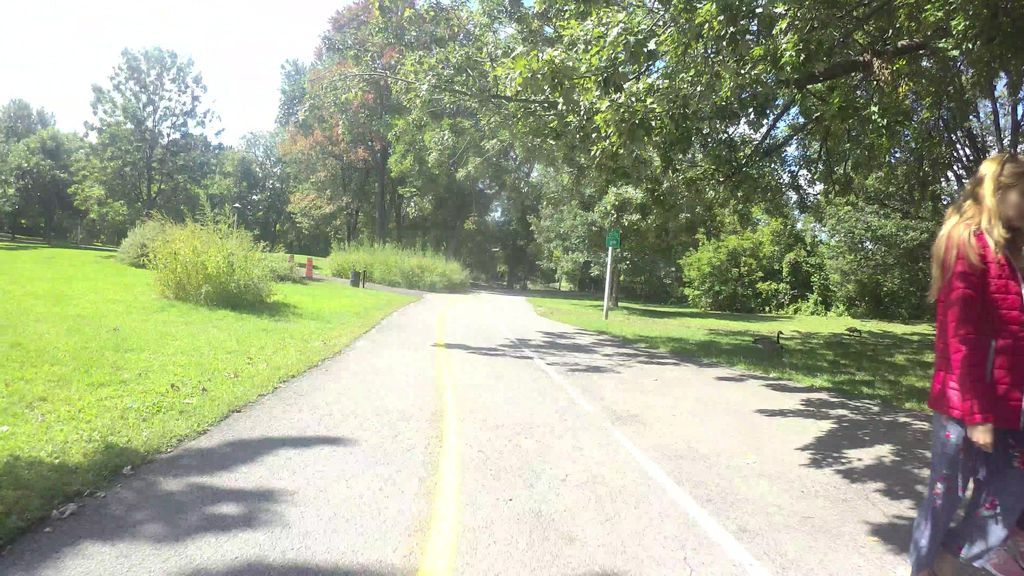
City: montreal